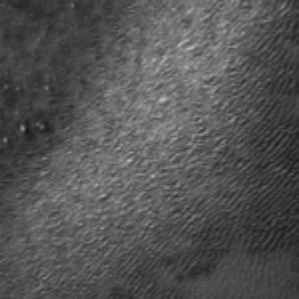
Label: frost